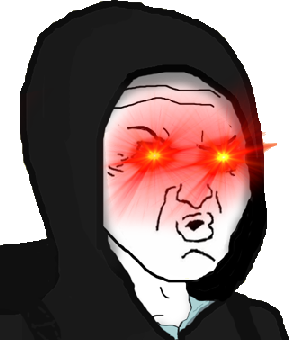
Label: 5_Hooker